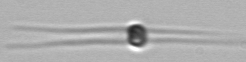
Label: Chaetoceros_similis